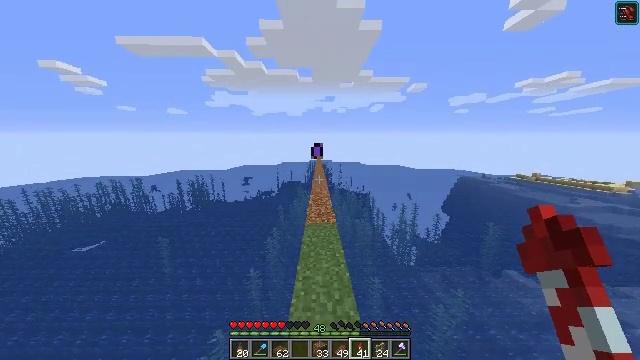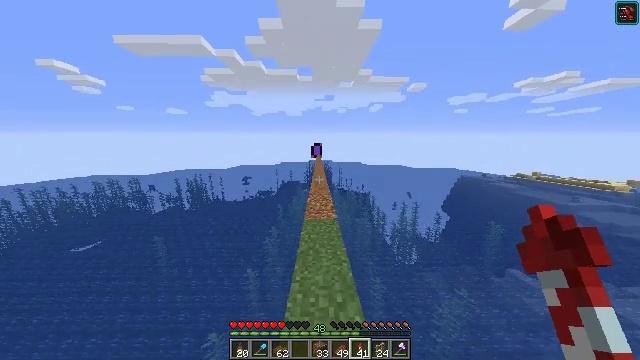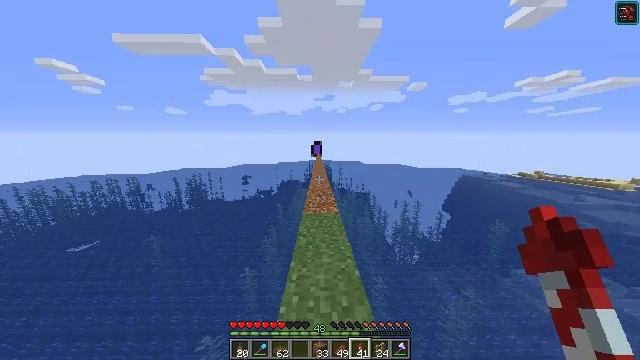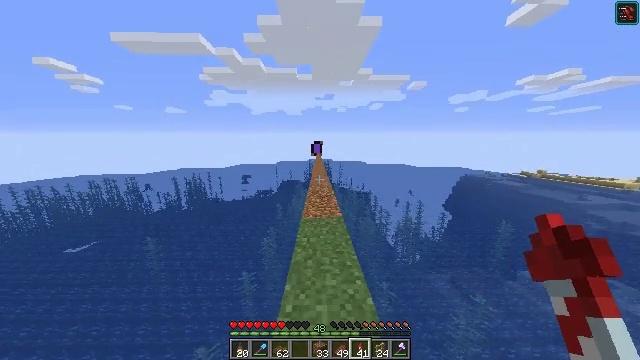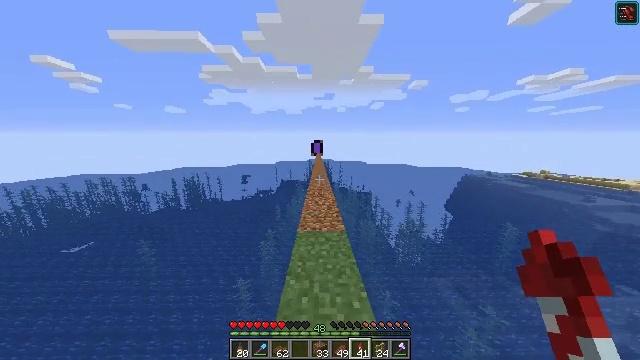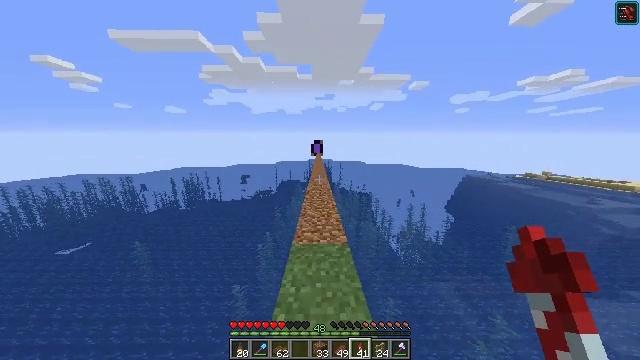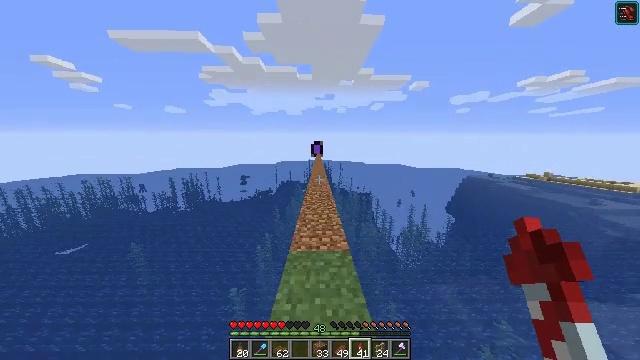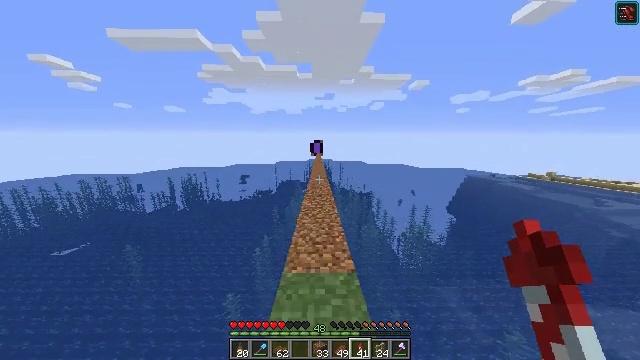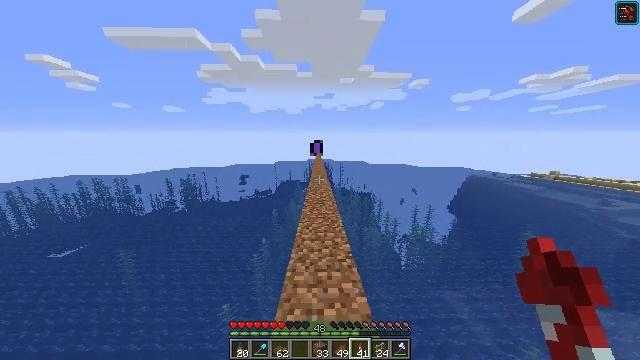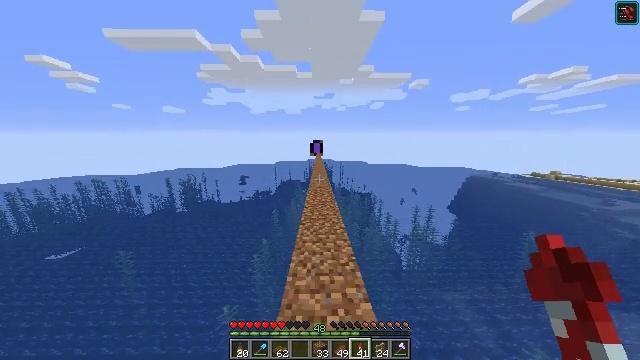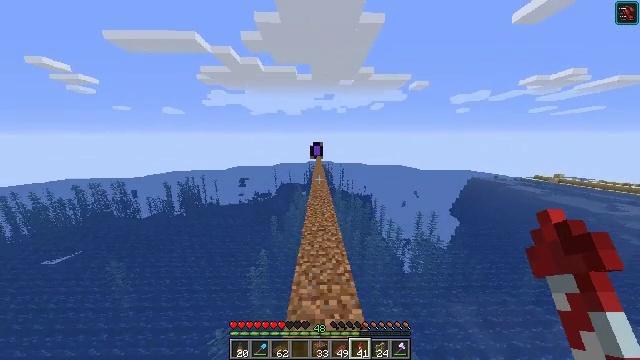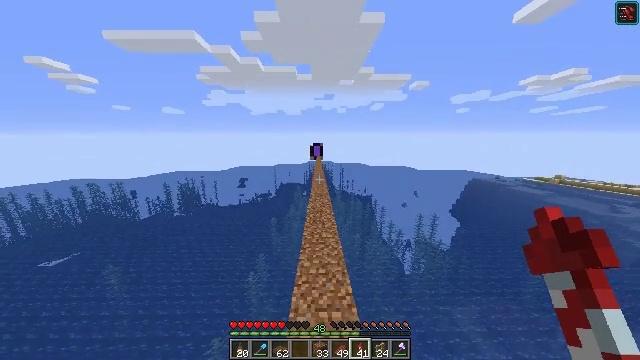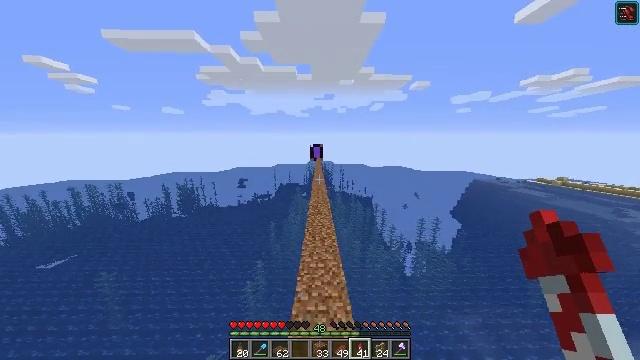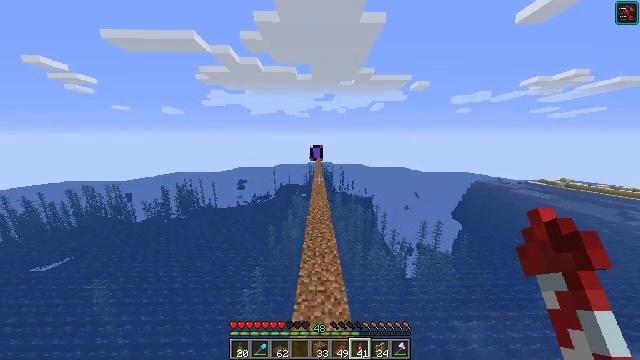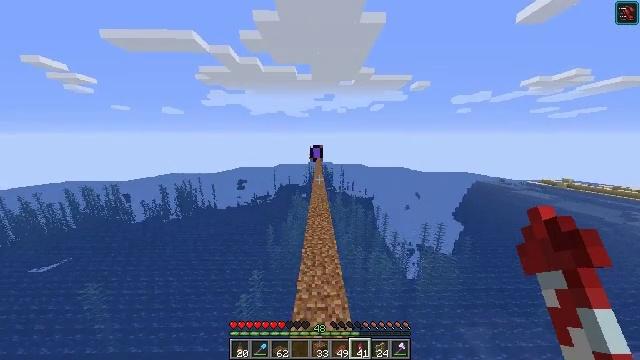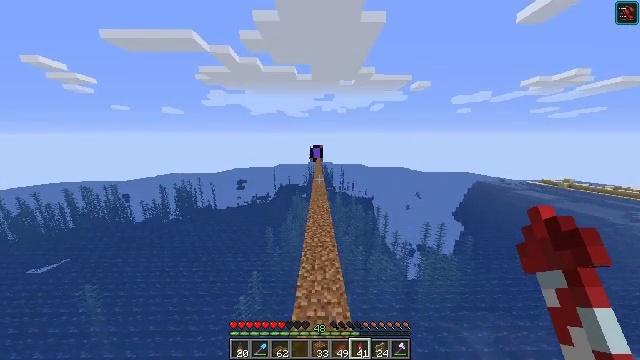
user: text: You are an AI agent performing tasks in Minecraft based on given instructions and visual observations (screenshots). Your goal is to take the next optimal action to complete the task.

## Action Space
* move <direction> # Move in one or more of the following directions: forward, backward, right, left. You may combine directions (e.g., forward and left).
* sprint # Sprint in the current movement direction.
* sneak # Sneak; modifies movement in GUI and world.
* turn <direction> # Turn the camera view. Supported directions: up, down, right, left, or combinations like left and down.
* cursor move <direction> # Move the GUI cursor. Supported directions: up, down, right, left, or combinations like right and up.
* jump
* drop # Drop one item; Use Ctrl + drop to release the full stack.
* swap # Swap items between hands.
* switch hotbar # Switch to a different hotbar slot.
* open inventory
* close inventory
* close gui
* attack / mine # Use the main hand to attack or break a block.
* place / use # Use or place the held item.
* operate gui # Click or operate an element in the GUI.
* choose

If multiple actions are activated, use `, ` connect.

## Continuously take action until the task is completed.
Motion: motion action
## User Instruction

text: Reclaim the spruce slab for later use.
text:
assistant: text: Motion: move forward
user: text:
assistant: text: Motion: move forward
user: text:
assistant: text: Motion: move forward
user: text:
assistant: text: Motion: move forward
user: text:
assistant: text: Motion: move forward
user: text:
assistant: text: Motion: move forward
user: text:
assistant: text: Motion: move forward
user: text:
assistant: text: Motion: move forward
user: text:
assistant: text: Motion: move forward, jump
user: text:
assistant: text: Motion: move forward, jump
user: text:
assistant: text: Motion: move forward, jump
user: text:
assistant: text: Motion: move forward, jump
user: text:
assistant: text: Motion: move forward, jump
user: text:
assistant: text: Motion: move forward, jump
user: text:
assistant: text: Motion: move forward, jump
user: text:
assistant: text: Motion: move forward, jump
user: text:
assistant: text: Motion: move forward, jump
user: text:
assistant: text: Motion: move forward, jump
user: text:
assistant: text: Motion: move forward, jump
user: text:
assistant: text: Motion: move forward, jump
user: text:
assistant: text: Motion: move forward, jump
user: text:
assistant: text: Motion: move forward, jump
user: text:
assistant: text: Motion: move forward, jump
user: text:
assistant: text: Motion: move forward, jump
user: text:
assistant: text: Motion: move forward, jump
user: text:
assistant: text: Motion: move forward, jump
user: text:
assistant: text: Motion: move forward, jump
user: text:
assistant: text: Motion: move forward, jump
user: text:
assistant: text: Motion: move forward, jump
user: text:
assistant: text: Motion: move forward, jump